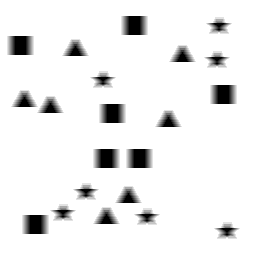
Squares: 7
Triangles: 7
Stars: 7
Total shapes: 21